Question: I am using C# and outlook Interop to send mail, and I want to know if a recipient is in "out of office" status. The status can be found in outlook when i create mail manually, but I don't know how to find it out in C#.
In outlook, it is displayed like this:

Does anyone know how to do this? Thanks.
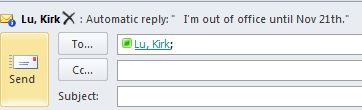
Answer: You can use the following code. My assumption, you can check before sending email status adding a new button in the ribbon or during the send email event. I put code during send event
'''
if(Item is Outlook.MailItem)
{
if (Item is Outlook.MailItem)
{
Outlook.MailItem mailItem = Item as Outlook.MailItem;
Outlook.Recipient recipient = mailItem.Recipients[0];
var result = recipient.FreeBusy(DateTime.Now, 60 * 24);
}
}
'''
you need to check result value.
If the optional argument CompleteFormat is omitted or False, then "free" is indicated by the character 0 and all other states by the character 1.
If CompleteFormat is True, then the same length string is returned as defined above, but the characters now correspond to the constants.
Indicates a user's availability.
OLBUSYSTATUS ENUMERATION (OUTLOOK)
Name Value Description
olBusy 2 The user is busy.
olFree 0 The user is available.
olOutOfOffice 3 The user is out of office.
olTentative 1 The user has a tentative appointment scheduled.
olWorkingElsewhere 4 The user is working in a location away from the office.
Details : <URL>